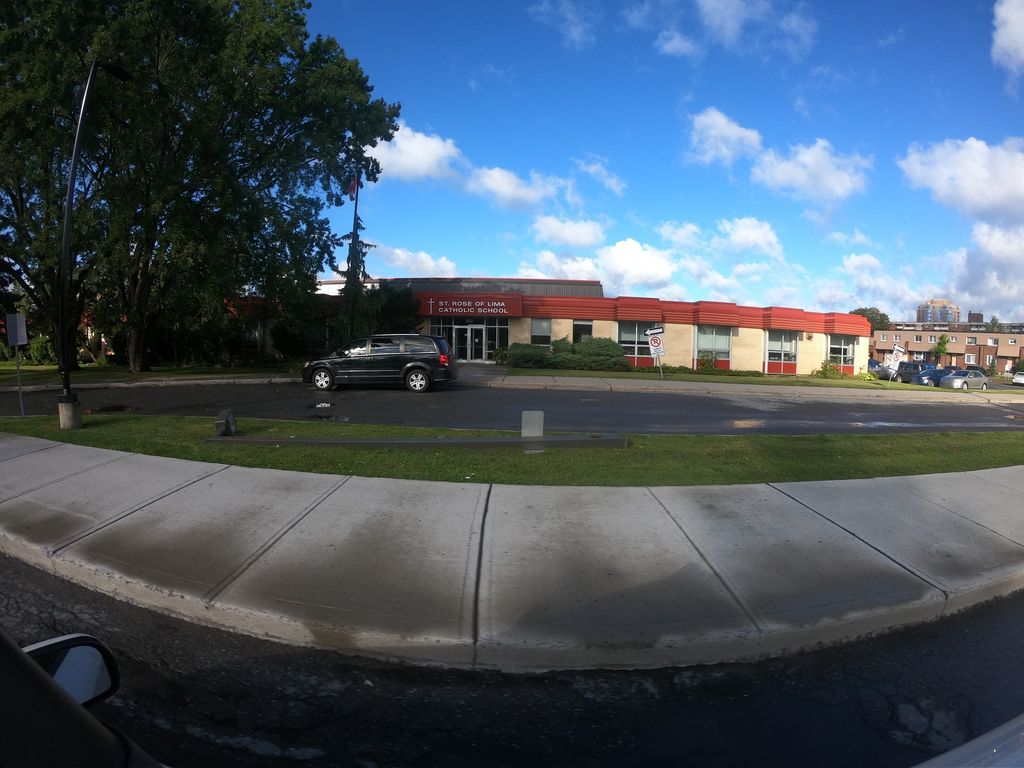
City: ottawa-gatineau